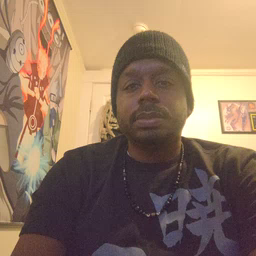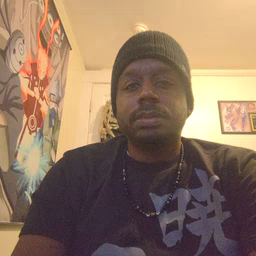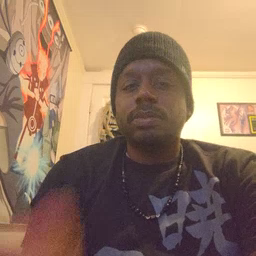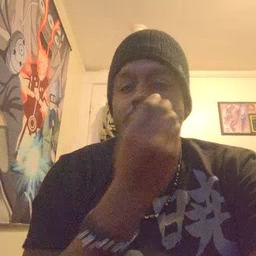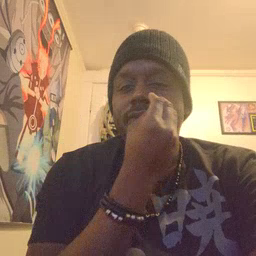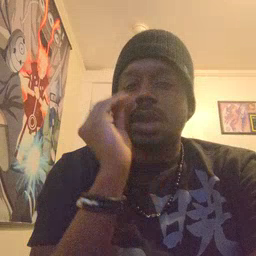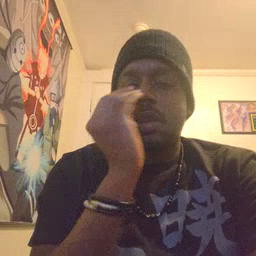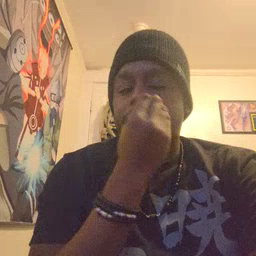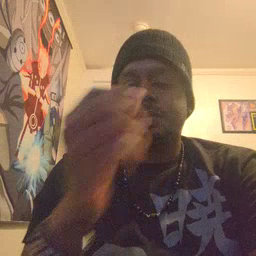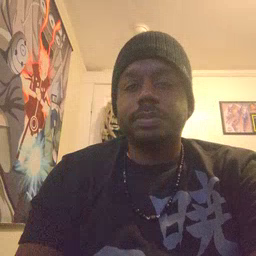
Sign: flower